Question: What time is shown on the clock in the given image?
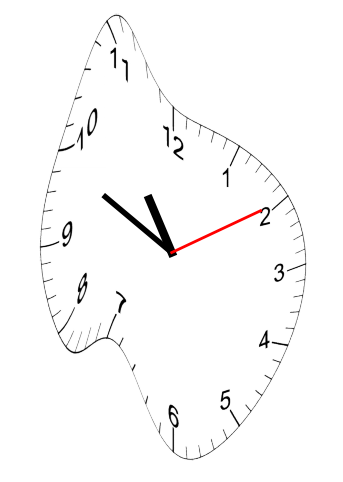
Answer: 10:49:10